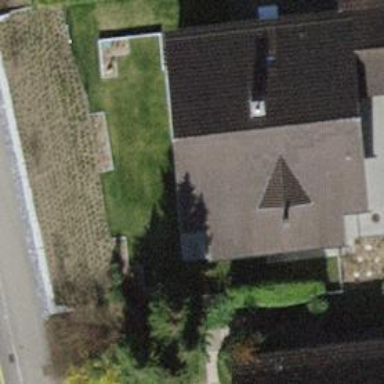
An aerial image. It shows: Detached building with gabled tile roof.